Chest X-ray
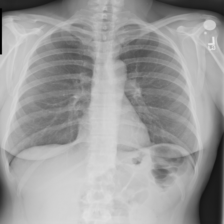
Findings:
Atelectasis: negative
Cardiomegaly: negative
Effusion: negative
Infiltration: negative
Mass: negative
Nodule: negative
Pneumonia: negative
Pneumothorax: negative
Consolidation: negative
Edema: negative
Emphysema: negative
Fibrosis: negative
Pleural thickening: negative
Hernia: negative